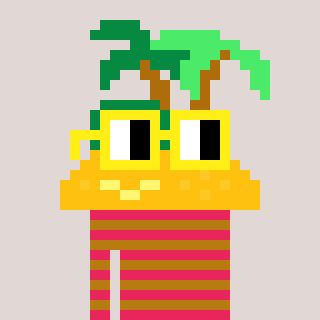
a pixel art character with square yellow glasses, a island-shaped head and a gold-colored body on a warm background